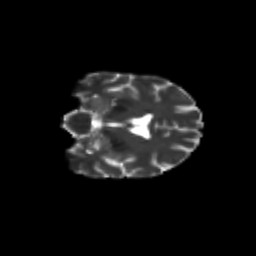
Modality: T2w
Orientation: coronal
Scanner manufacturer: siemens
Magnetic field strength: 3 T
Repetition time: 9.2 s
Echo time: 0.084 s